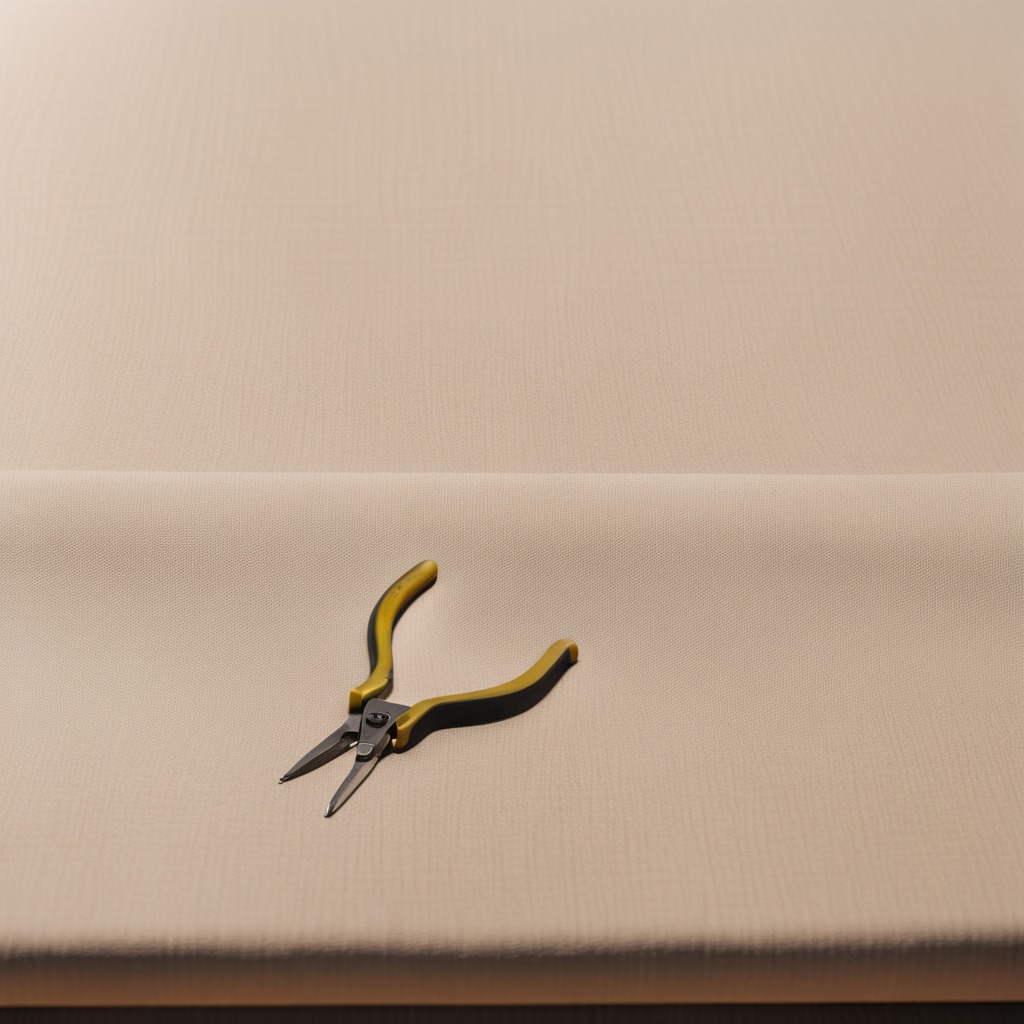
A plier lies on the wooden table.